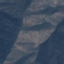
Label: HerbaceousVegetation